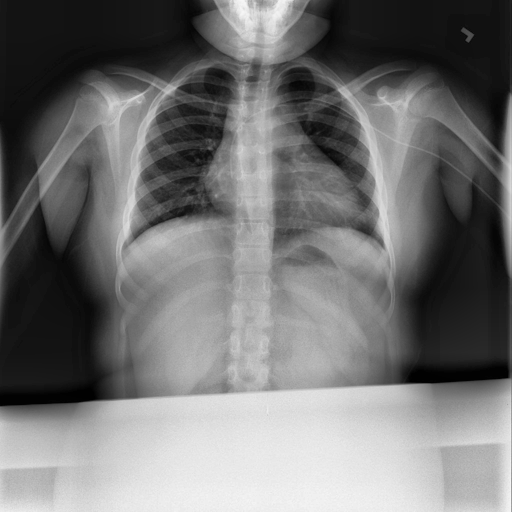
Finding: NORMAL